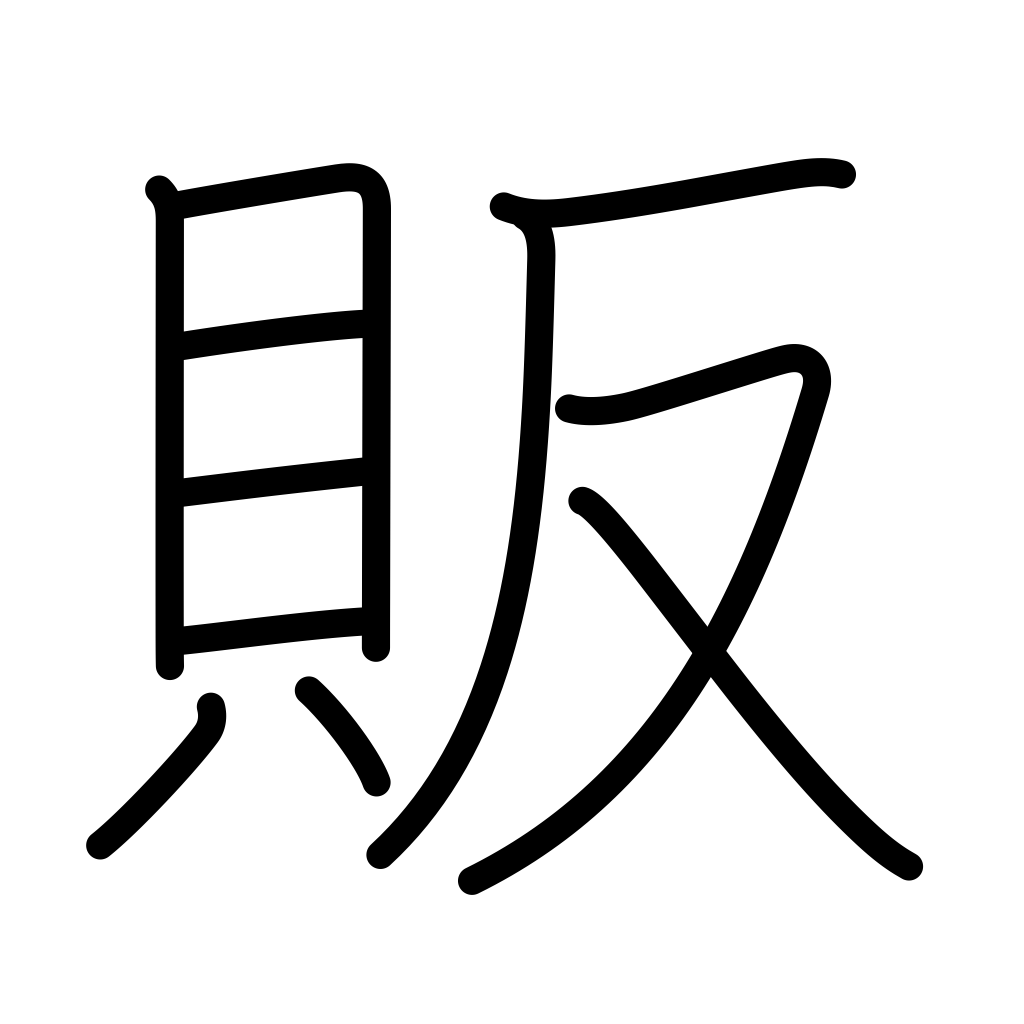
Meaning: marketing, sell, trade